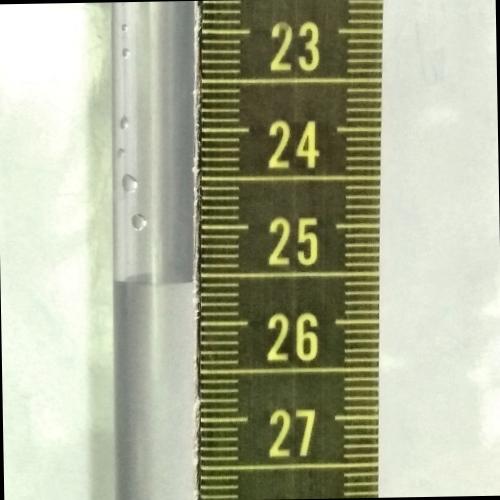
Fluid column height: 25.6 cm